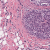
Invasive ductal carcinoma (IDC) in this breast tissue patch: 0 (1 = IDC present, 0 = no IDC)